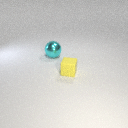
large cyan metal sphere behind small yellow rubber cube